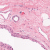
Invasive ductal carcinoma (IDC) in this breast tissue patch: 0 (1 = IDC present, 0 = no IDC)